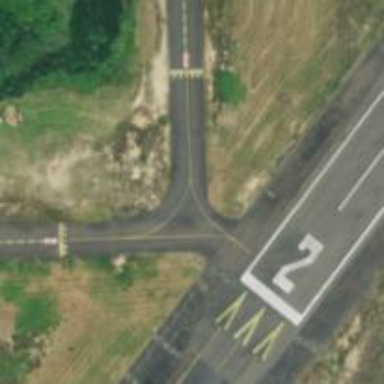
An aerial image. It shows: View of taxiway at the airport.